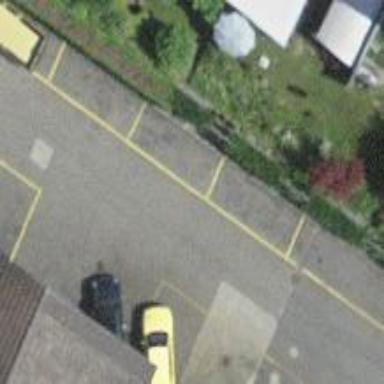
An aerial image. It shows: Parking available on the street side with parallel orientation.